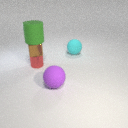
large purple rubber sphere to the right of small red metal cylinder